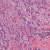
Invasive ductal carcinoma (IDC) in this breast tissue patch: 1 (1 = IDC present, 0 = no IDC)